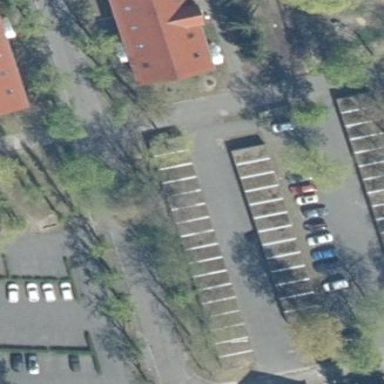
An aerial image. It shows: Group of garages.